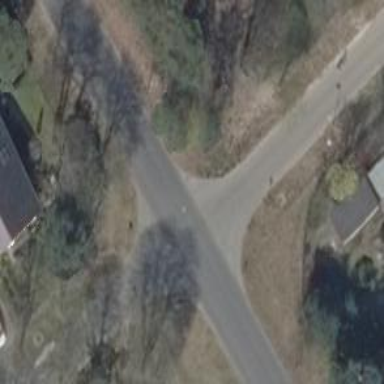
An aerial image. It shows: Road with "give way" sign.